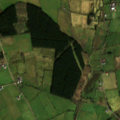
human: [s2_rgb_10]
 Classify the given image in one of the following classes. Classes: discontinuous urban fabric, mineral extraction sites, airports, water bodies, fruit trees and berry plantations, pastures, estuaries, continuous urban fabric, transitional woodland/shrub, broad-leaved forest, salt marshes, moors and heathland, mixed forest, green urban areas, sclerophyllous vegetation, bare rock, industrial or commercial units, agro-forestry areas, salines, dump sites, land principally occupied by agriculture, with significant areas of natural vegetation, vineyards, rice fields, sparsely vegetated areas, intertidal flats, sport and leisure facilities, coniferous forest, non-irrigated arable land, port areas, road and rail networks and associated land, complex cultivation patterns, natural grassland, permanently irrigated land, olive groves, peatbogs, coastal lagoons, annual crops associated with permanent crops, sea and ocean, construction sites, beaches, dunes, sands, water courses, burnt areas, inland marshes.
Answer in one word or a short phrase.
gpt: pastures, coniferous forest, transitional woodland/shrub